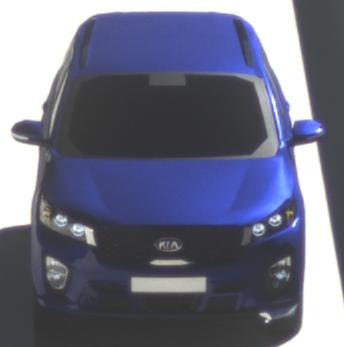
Make: KIA
Model: Sorento 2.2 CRDi
Detailed model: Sorento (UM)
Model produced from: 2015/03
Model produced until: 2017/10
Doors: 5
Color: blue
Road condition: wet road
Daytime: morning or afternoon
Contrast: high contrast